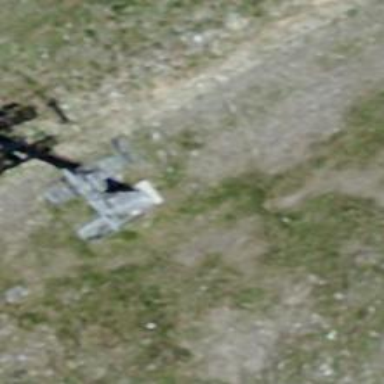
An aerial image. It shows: Pylon for aerialway.